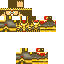
A male human skin with medium skin, wearing blonde crown dressed in a gold armor chest and brown pants, featuring a closed mouth.